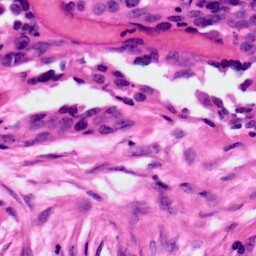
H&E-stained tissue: Ovarian